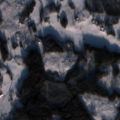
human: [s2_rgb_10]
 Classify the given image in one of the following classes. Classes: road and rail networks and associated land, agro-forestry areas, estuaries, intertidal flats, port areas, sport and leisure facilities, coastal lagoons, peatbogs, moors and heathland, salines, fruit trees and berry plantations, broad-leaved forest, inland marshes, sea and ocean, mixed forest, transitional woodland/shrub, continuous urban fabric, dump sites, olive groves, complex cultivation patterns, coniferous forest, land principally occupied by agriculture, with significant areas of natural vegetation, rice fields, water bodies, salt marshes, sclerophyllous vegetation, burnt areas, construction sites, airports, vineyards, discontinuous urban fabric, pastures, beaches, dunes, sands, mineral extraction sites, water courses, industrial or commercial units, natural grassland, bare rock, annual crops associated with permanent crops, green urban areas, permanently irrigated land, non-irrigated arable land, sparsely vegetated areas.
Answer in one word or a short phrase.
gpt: non-irrigated arable land, land principally occupied by agriculture, with significant areas of natural vegetation, coniferous forest, transitional woodland/shrub